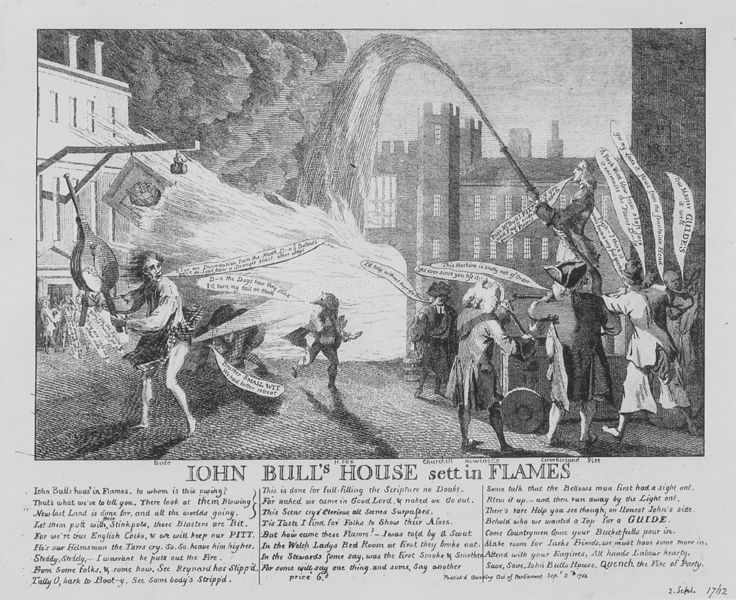
Titel: John Bull’s House sett in flames
Institution: London, British Museum
Schlagwörter: feuer, wasser, menschen, stadt, frankreich, männer, strasse, gebäude, haus, schloss, rauch, england, schrift, wagen, brand, karikatur, schild, buch, flammen, druck, schwarz-weiß, stich, revolution, zeitung, bericht, panik, dreispitz, buchdruck, moral, sänger, teufel, usa, löschen, london, kupferstich, französische revolution, flugblatt, englisch, hetze, feuerwehr, spruchbänder, blasebalg, sprechblasen, löschfahrzeug, stadtbrand, frankfreich, 19. jahrhundert, 18. jahrhundert, 1900, 1880, 1890, feuerspritze, ffrankreich, john bull